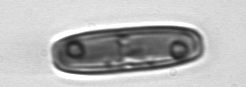
Label: Ephemera